Field crop: maize
Growth stage: 2
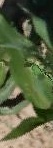
Species: maize